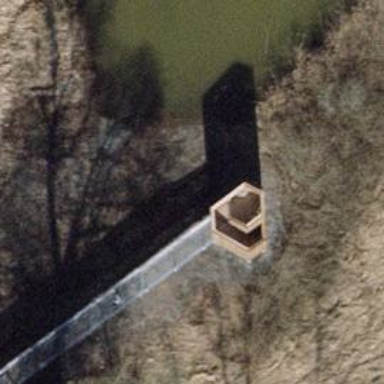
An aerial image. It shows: Footway bridge with metal surface.